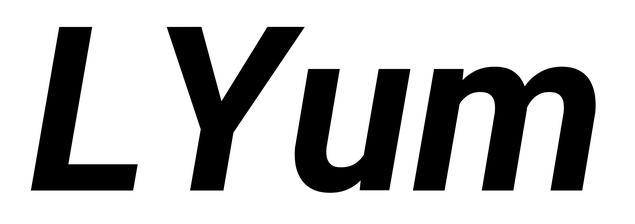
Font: Roboto-Italic_Bold_Italic